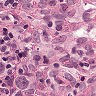
Metastatic tissue present: yes